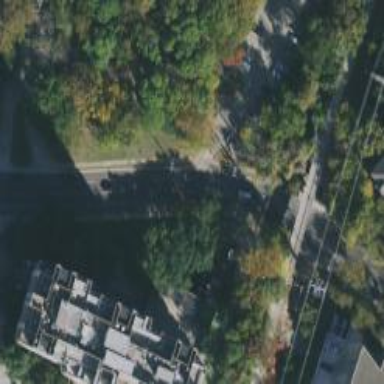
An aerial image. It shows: Secondary road with separate sidewalks.